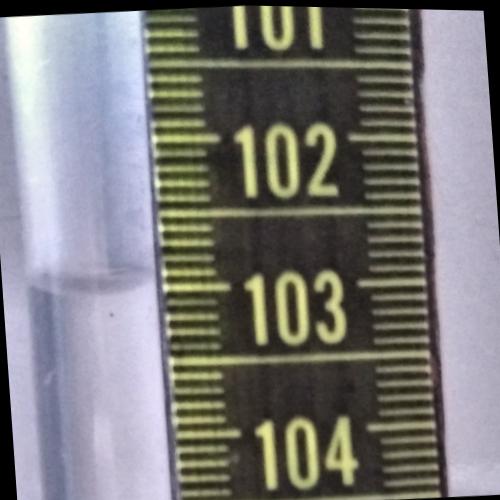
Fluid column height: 103.0 cm